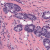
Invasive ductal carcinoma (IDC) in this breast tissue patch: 1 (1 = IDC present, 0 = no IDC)